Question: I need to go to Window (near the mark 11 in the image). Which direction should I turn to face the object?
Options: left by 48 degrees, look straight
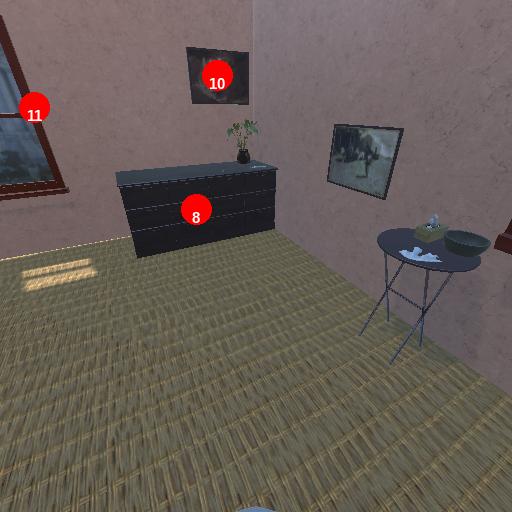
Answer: left by 48 degrees